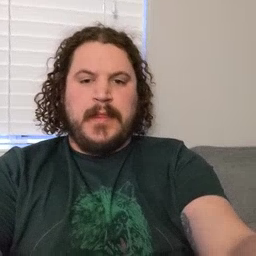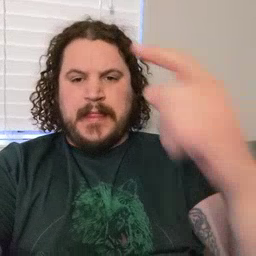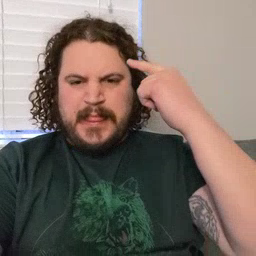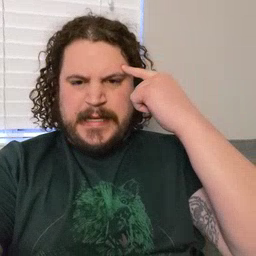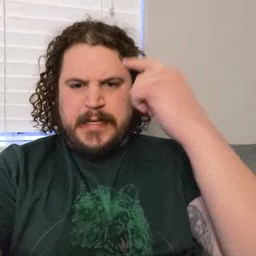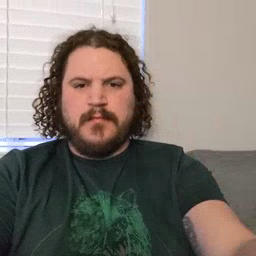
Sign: think